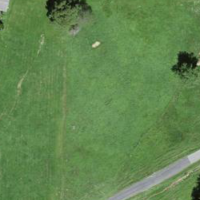
EUNIS habitat code: 25
Species observed at this site:
Milvus milvus